Interaction volume radius: 5 \u00c5
Interaction volume height: 25 \u00c5
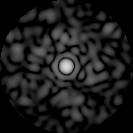
Disorder parameter: 0.8442